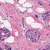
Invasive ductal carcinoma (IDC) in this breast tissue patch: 1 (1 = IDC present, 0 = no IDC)